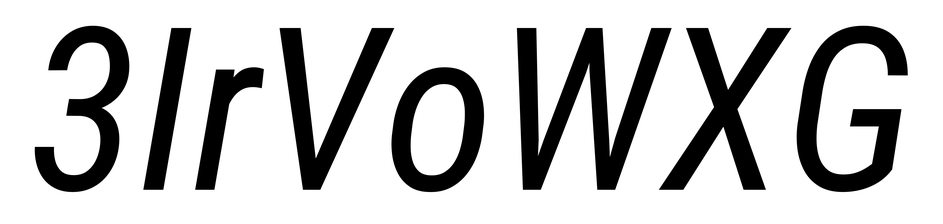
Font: Roboto-Italic_Condensed_Italic